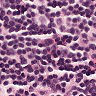
Metastatic tissue present: no